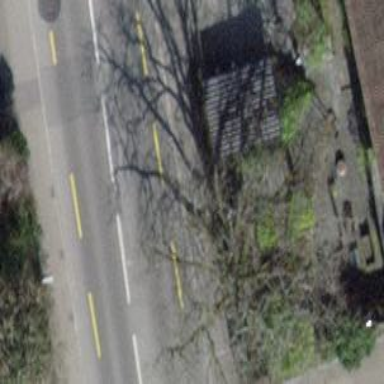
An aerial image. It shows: Sidewalk along the footway.